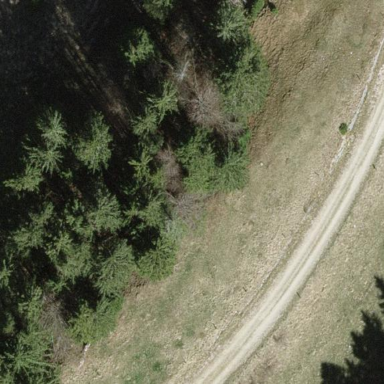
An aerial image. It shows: Forest area.